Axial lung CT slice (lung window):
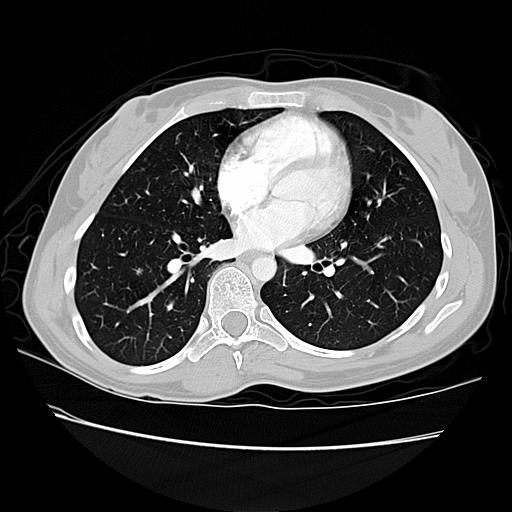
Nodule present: yes
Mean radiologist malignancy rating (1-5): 2